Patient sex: F
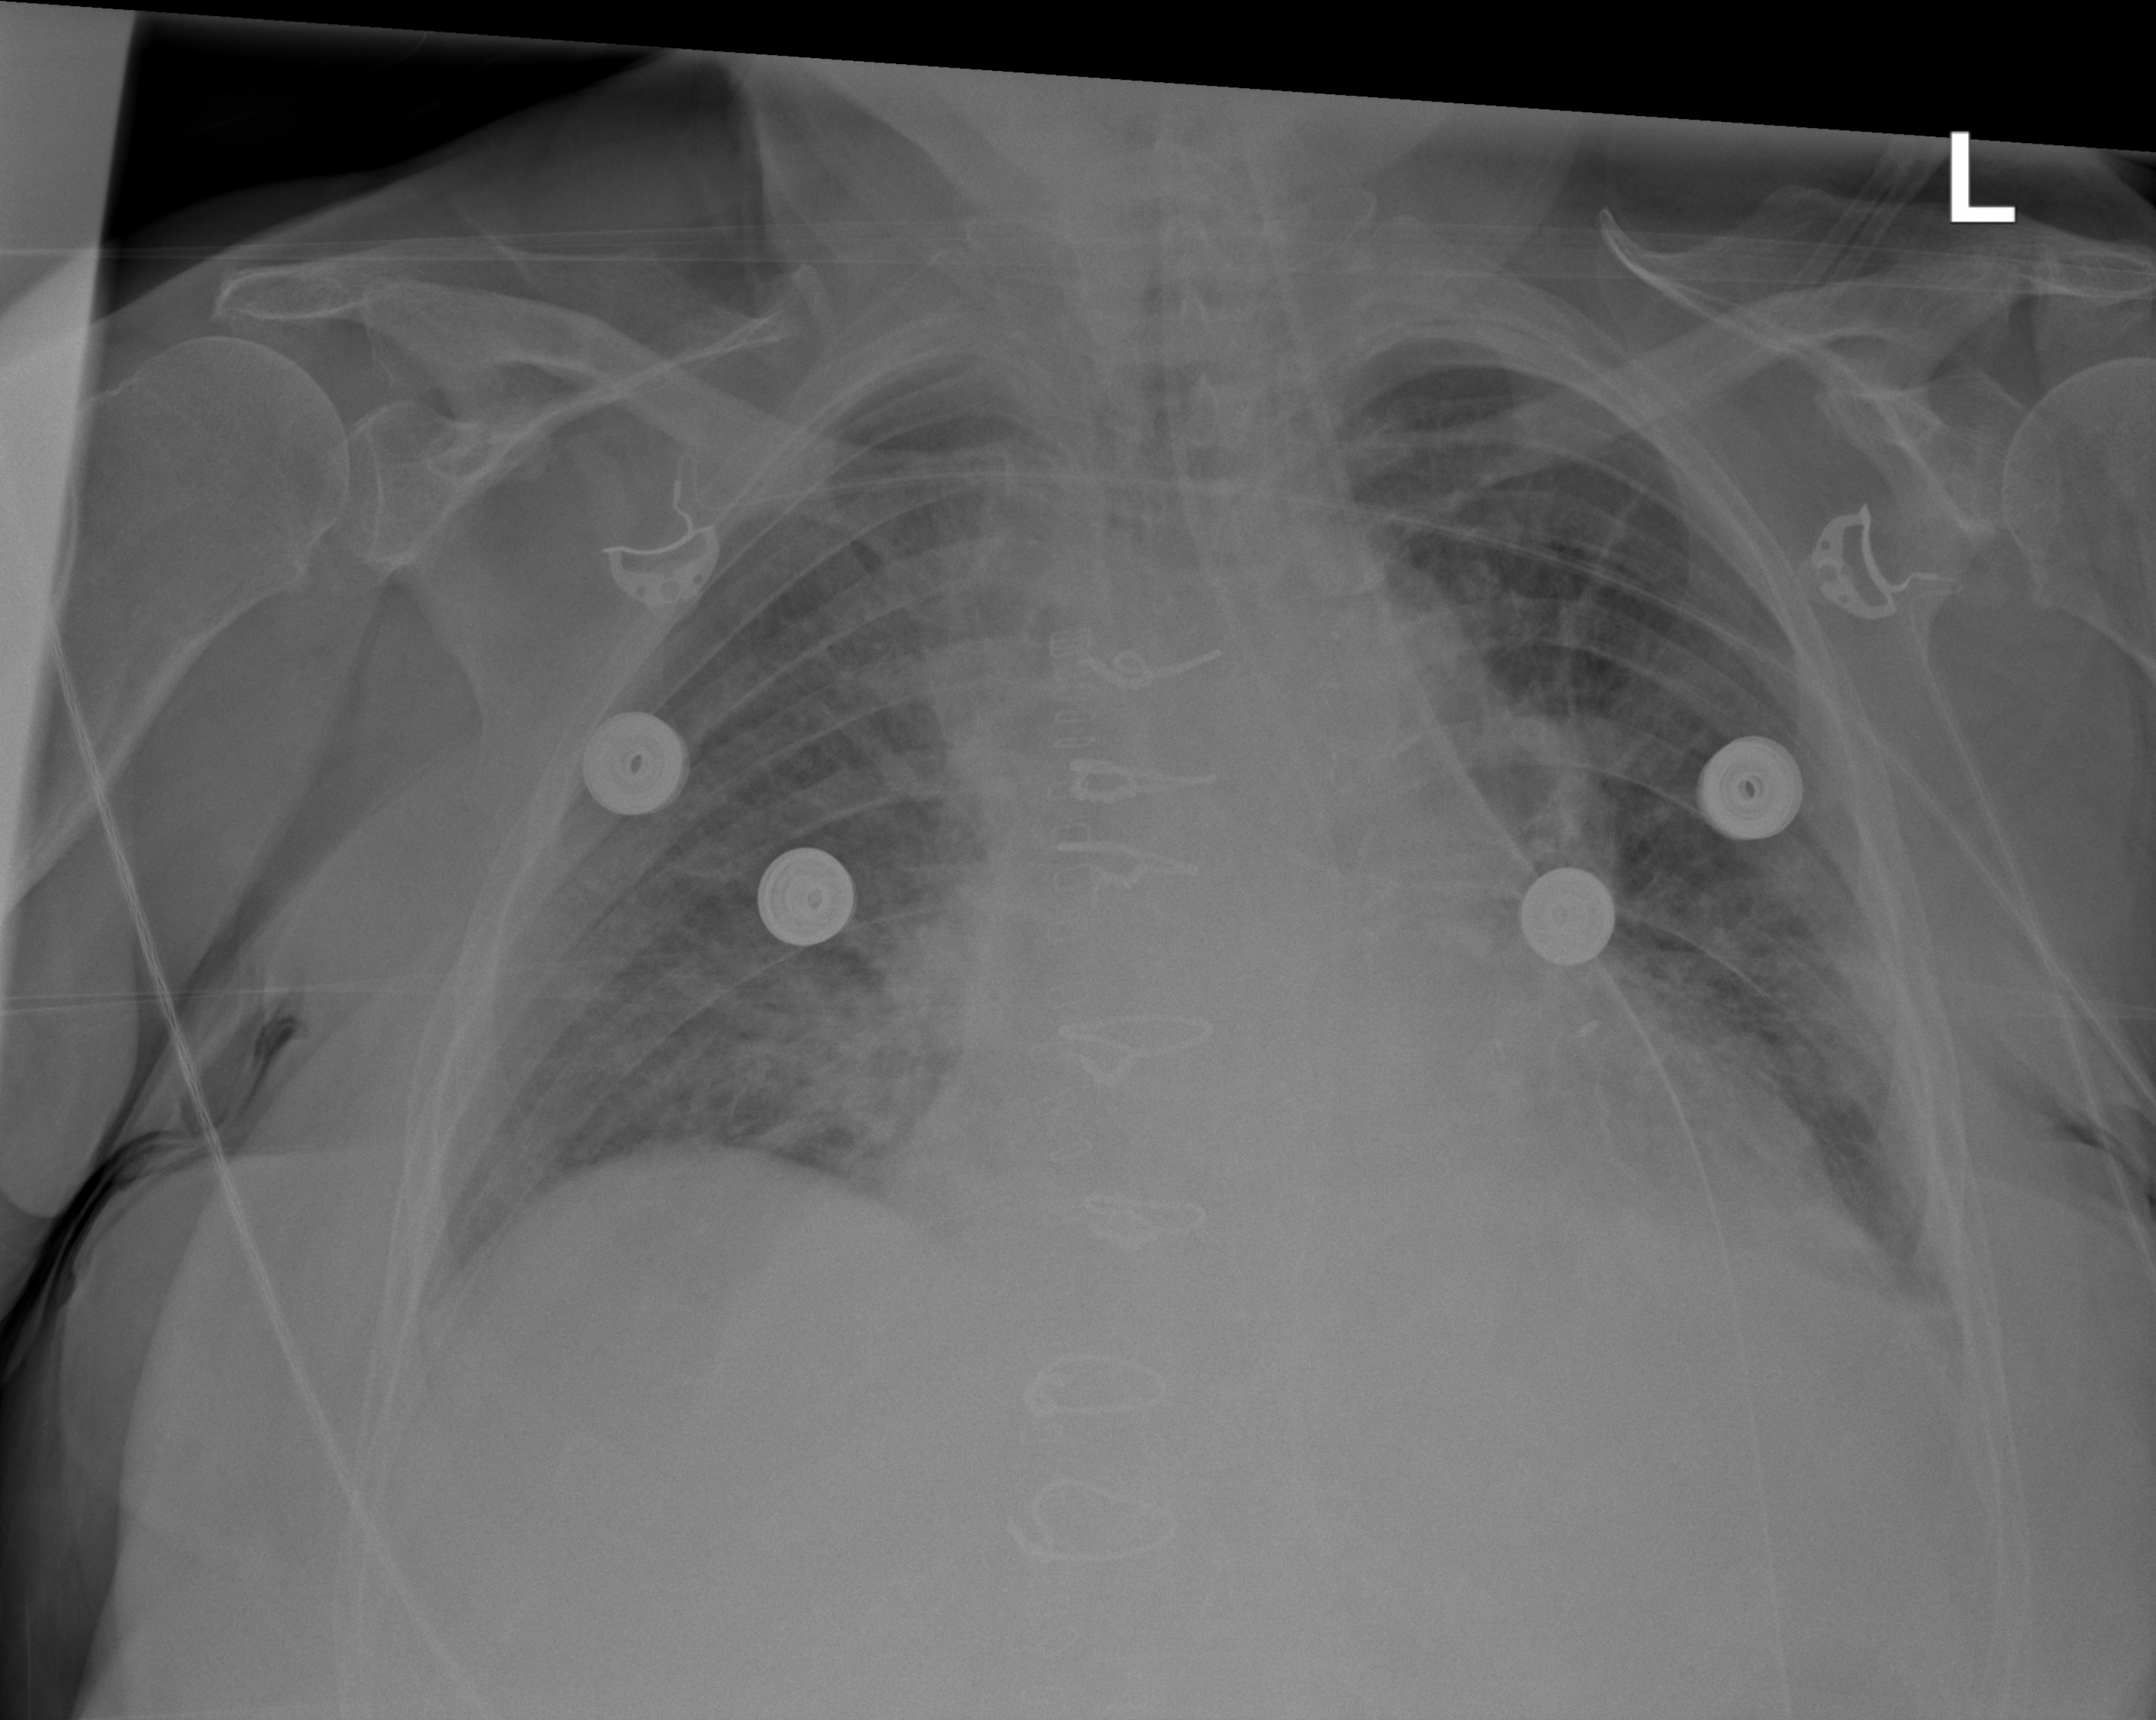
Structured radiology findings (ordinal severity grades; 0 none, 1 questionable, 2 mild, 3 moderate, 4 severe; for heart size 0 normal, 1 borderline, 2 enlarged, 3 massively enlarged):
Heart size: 2
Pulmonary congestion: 2
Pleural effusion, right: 0
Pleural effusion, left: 2
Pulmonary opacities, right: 2
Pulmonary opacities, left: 2
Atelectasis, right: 2
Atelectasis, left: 3